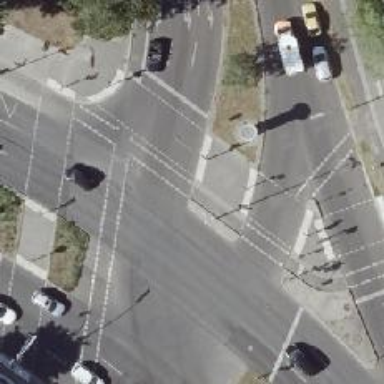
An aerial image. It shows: Asphalt cycleway passing through traffic island.